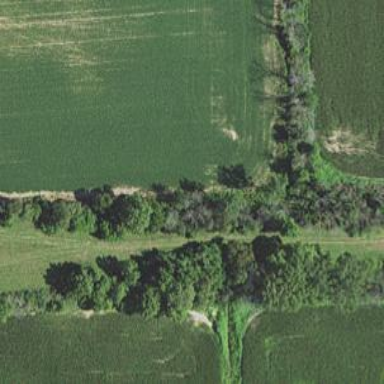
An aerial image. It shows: Abandoned railway.